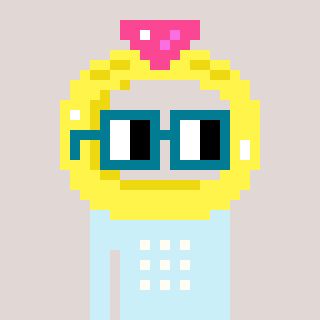
a pixel art character with square dark green glasses, a ring-shaped head and a cold-colored body on a warm background